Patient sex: M
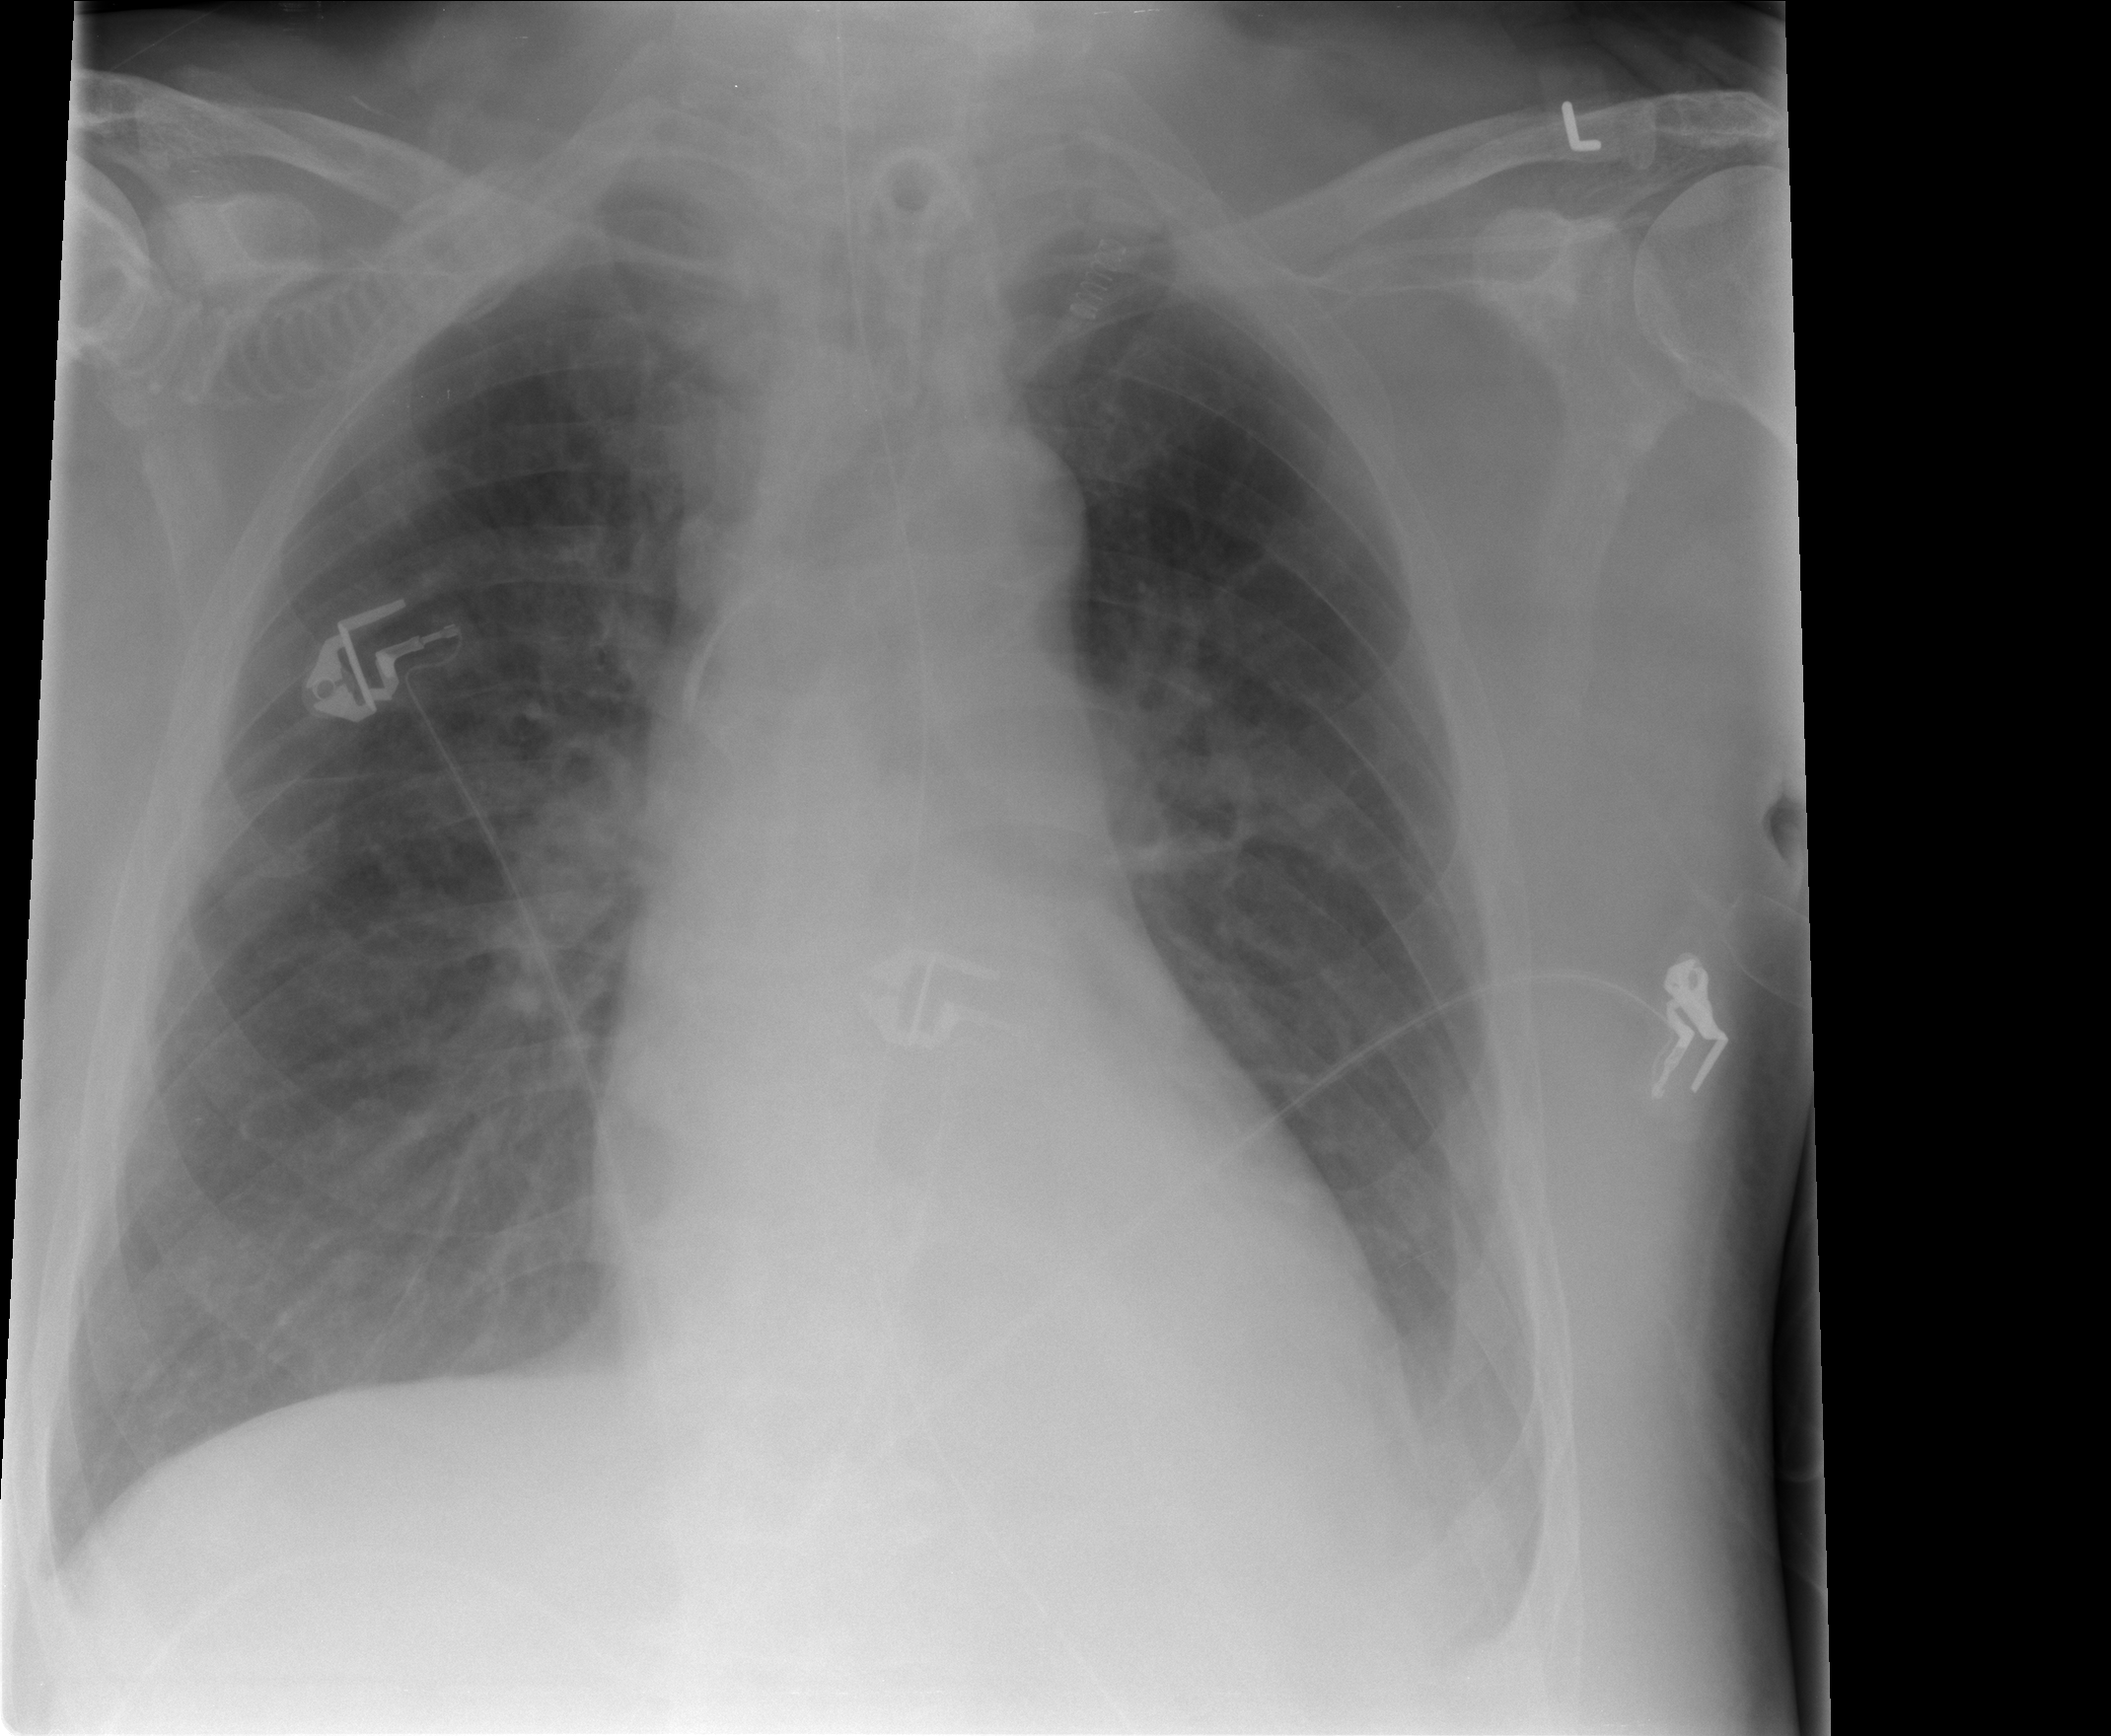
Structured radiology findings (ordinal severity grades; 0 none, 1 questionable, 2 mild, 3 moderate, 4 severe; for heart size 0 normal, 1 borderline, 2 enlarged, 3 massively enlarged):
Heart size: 0
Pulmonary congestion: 2
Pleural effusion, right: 0
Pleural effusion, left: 3
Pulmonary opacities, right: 0
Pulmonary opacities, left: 1
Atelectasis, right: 0
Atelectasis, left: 2